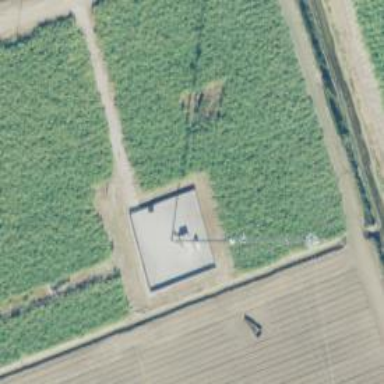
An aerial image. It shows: Mast tower used for communication.